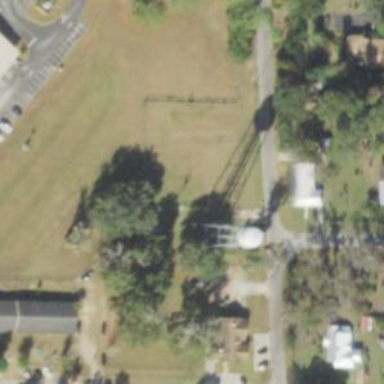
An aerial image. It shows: Water tower that is man-made.